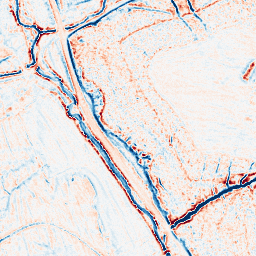
Category: edge_preserving
Decomposition family: bilateral
Decomposition parameters: d: 9
sigma_color: 25
sigma_space: 100
Upsampling method: lanczos
Upsampling parameters: scale: 2
Upsampling scale: 2